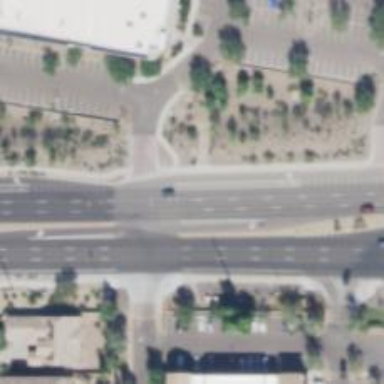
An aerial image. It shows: Secondary link road with asphalt surface.